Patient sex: F
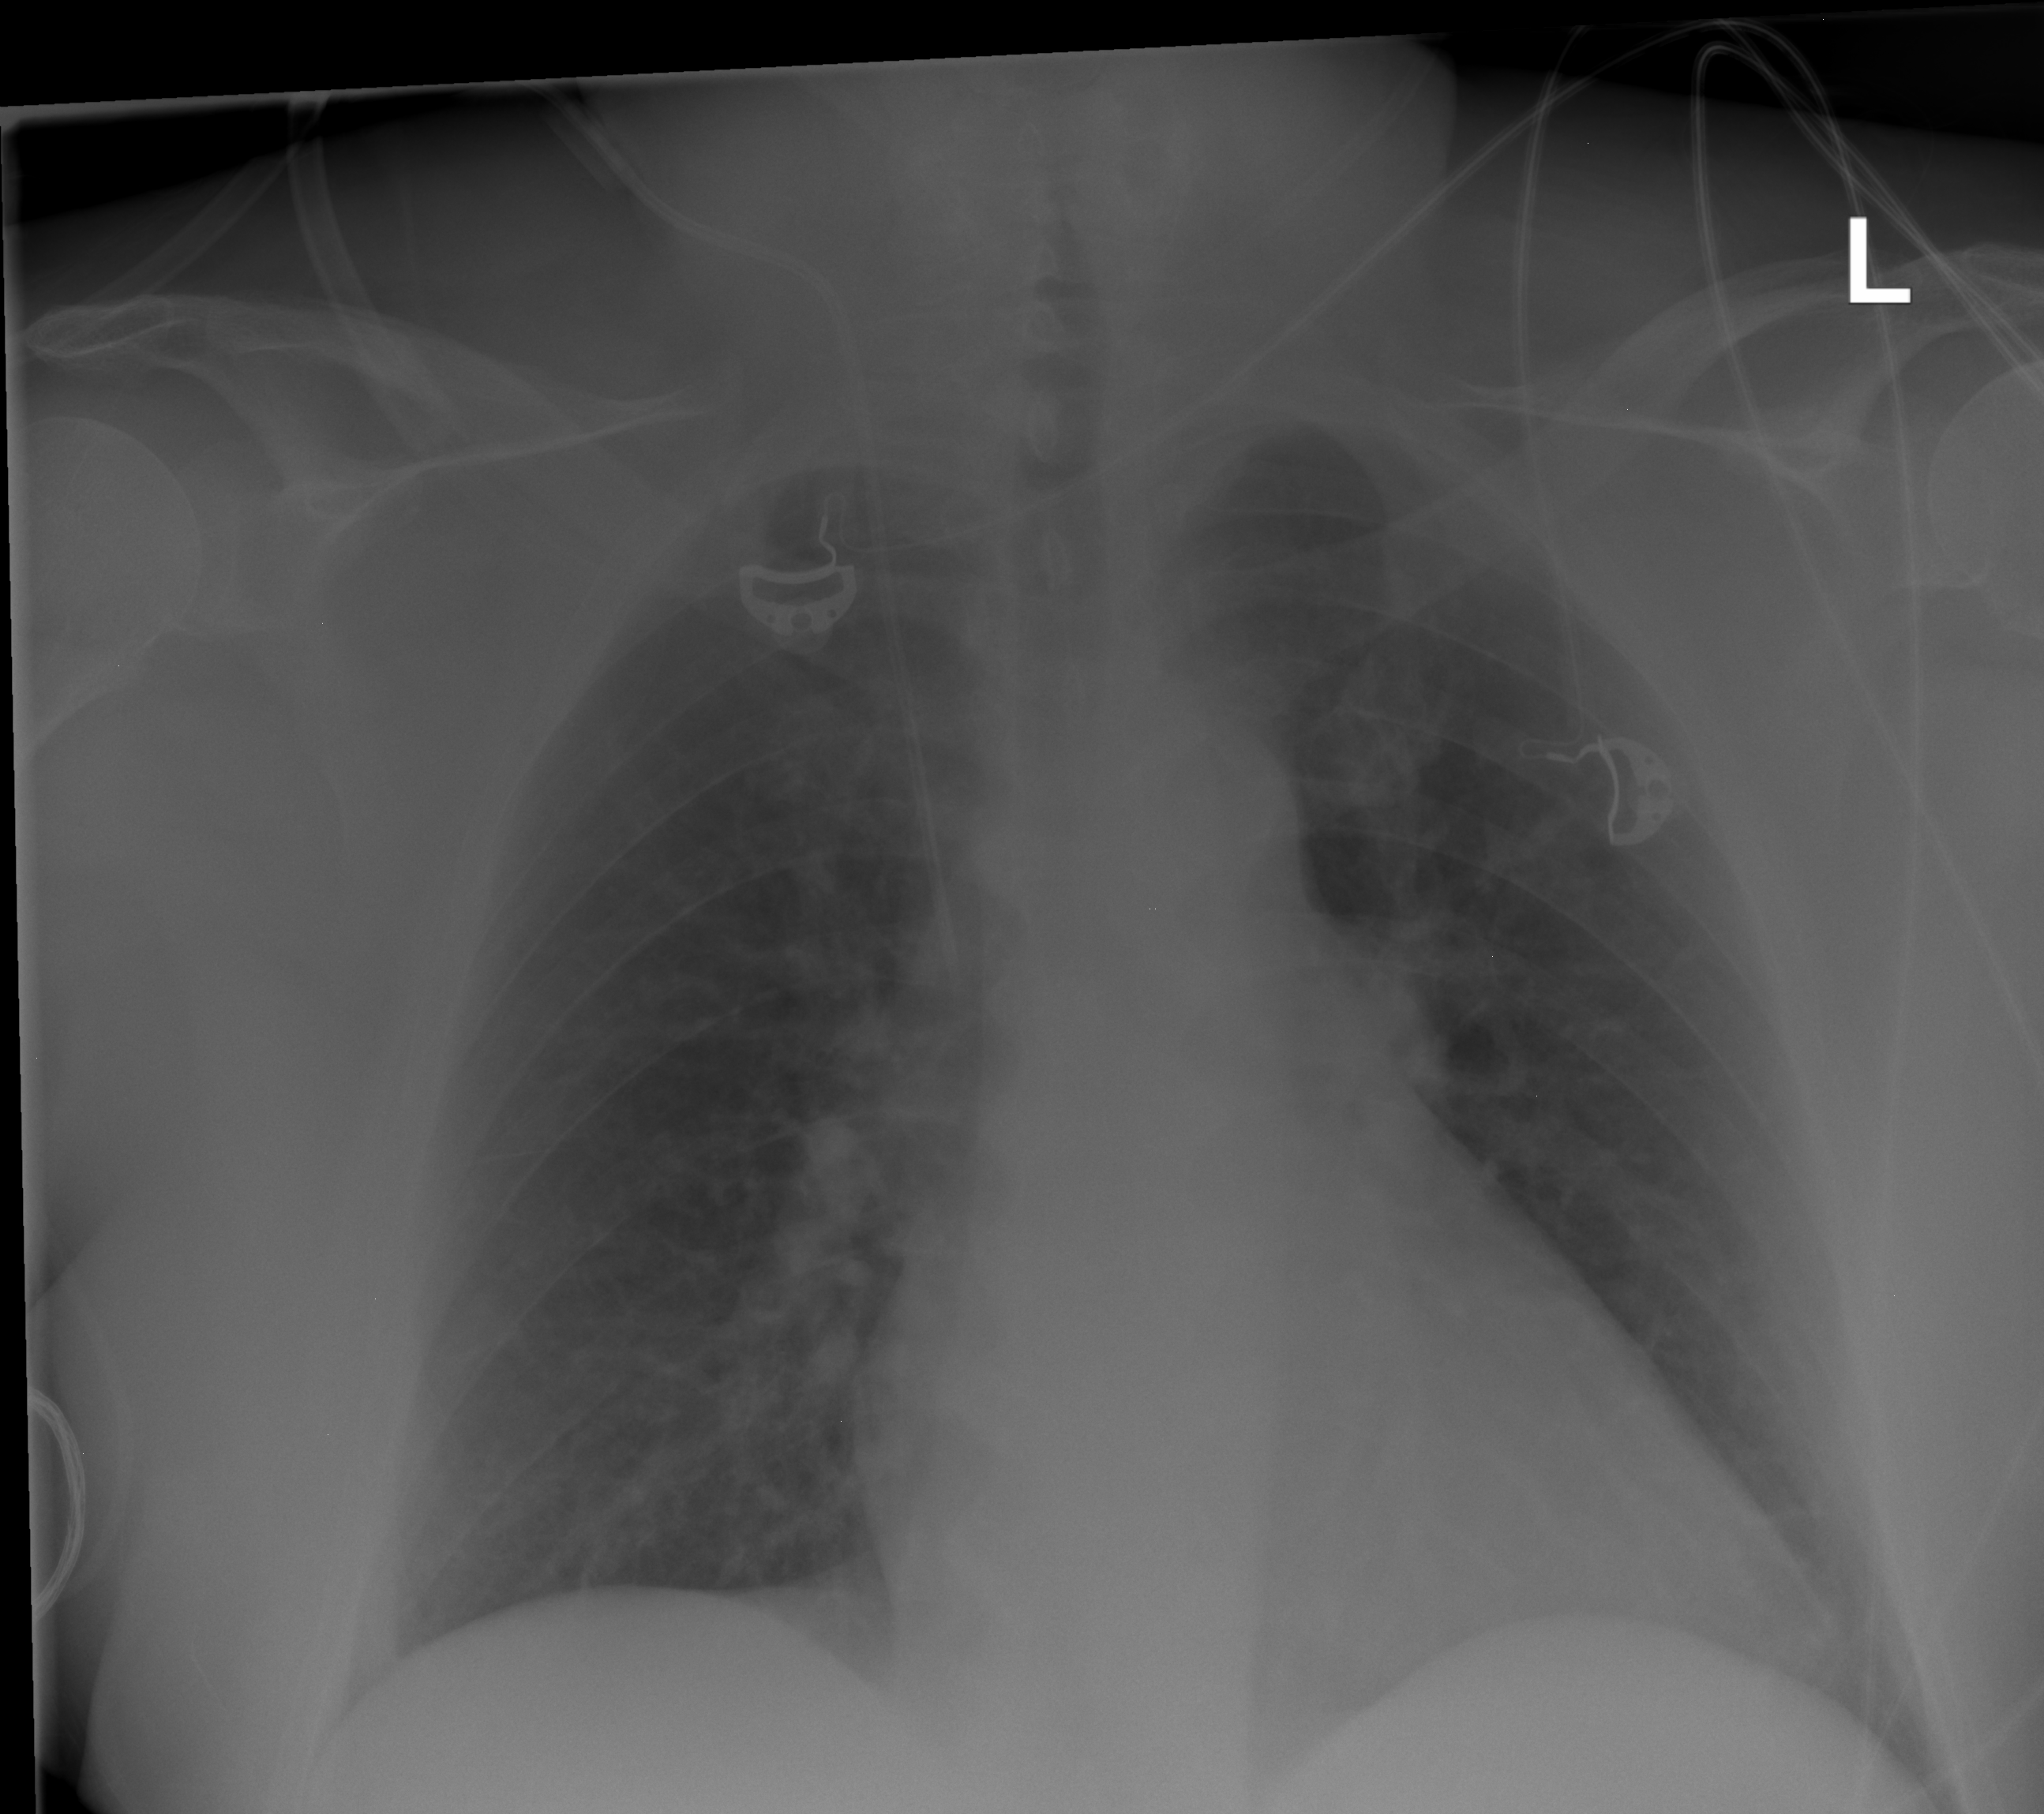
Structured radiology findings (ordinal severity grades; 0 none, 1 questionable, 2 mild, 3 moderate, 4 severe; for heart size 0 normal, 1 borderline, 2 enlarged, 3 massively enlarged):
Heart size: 2
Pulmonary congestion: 2
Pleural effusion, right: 0
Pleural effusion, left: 0
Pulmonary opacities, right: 0
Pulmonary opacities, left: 0
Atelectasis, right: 0
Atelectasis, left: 0